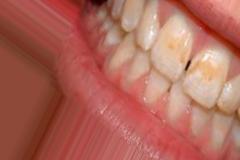
Condition: Tooth Discoloration